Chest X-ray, PA view. Patient: 33 years old, sex M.
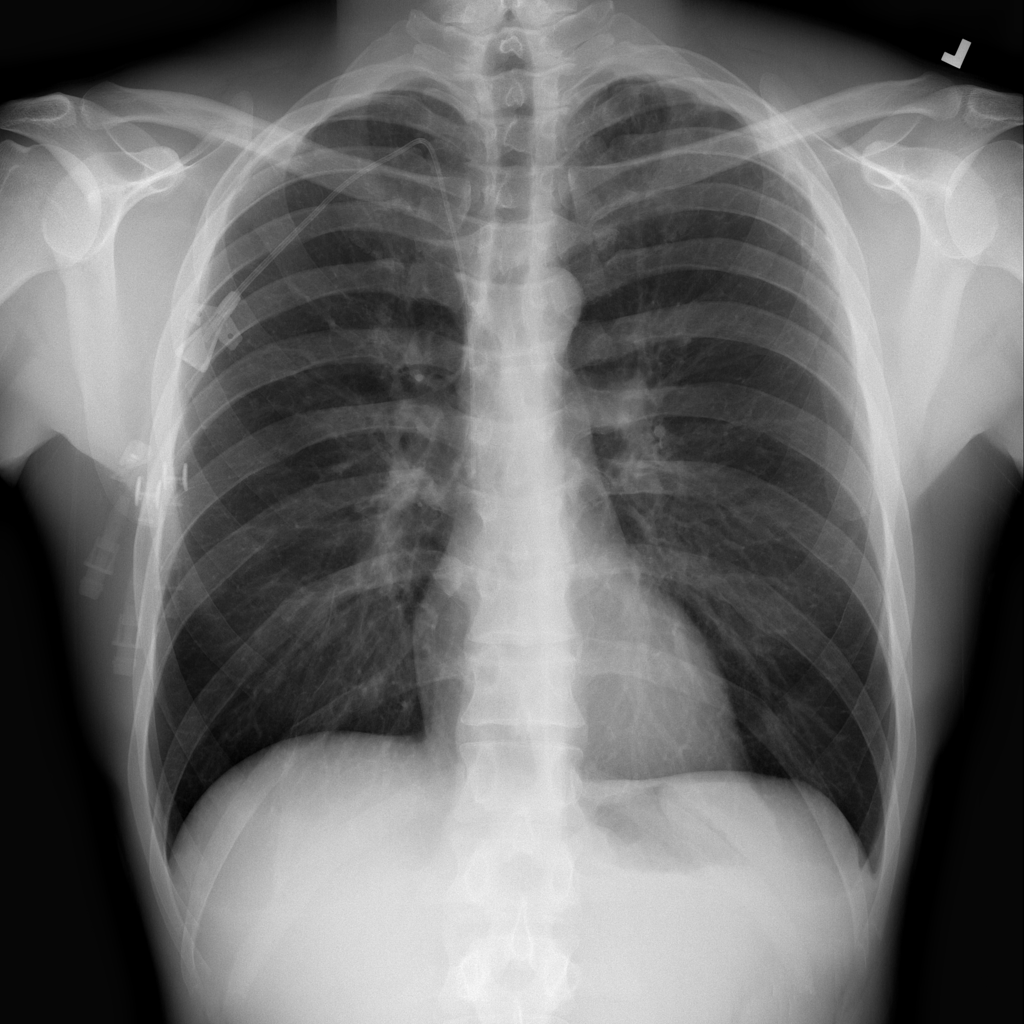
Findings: Atelectasis